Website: lowes
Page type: review-order
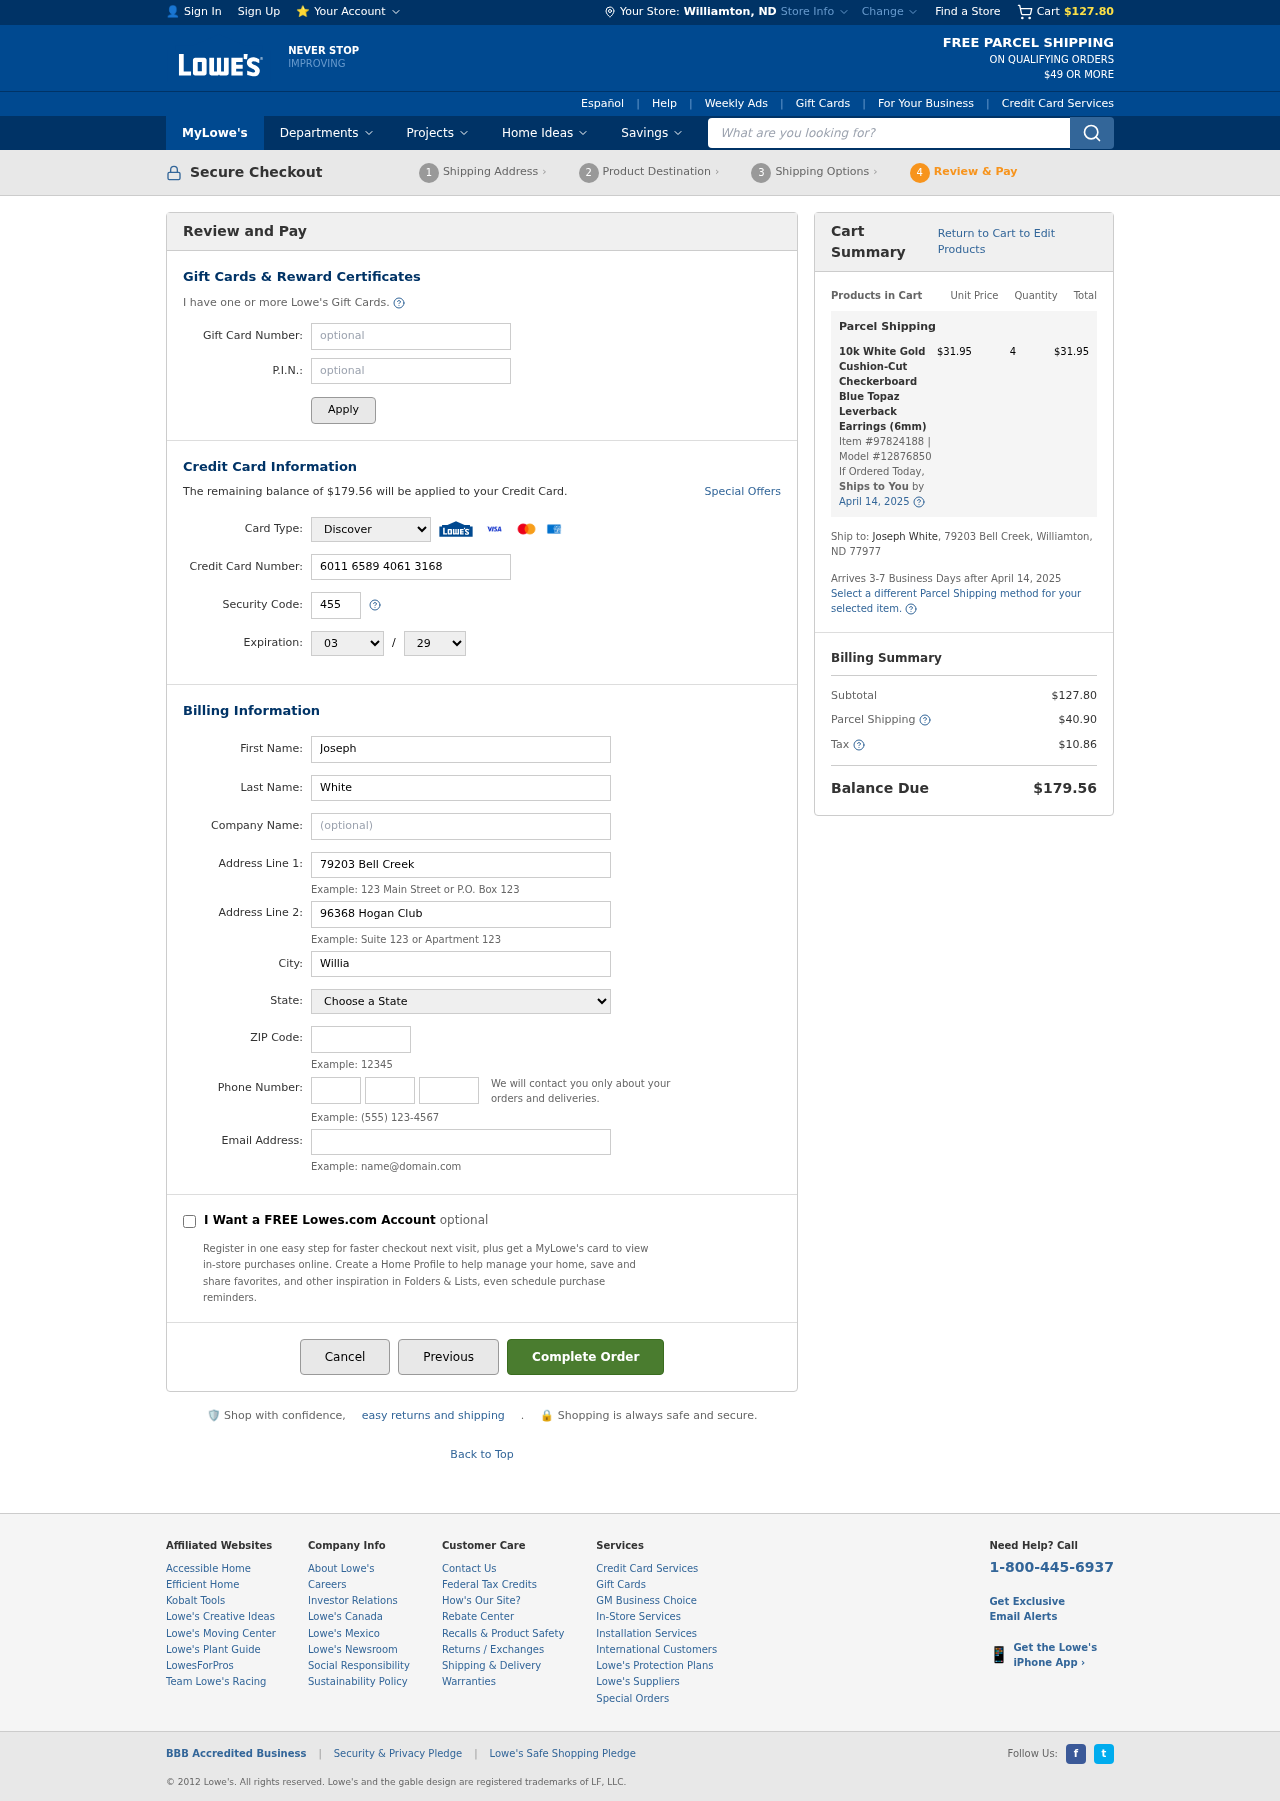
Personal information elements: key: PII_CARD_CVV
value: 455
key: PII_CARD_EXPIRY_MONTH
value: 03
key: PII_CARD_EXPIRY_YEAR
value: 29
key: PII_CARD_NUMBER
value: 6011 6589 4061 3168
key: PII_CARD_TYPE
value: Discover
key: PII_CITY
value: Williamton
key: PII_CITY_STATE
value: Williamton, ND
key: PII_EMAIL
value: jwhite@yahoo.com
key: PII_FIRSTNAME
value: Joseph
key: PII_LASTNAME
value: White
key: PII_PHONE_AREA
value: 607
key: PII_PHONE_PREFIX
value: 347
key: PII_PHONE_SUFFIX
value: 1904
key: PII_POSTCODE
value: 77977
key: PII_STATE
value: North Dakota
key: PII_STREET
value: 79203 Bell Creek
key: PII_STREET2
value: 79203 Bell Creek
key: PII_STREET2
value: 96368 Hogan Club
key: PII_FULLNAME2
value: Joseph White
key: PII_CITY_STATE_ZIP2
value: Williamton, ND 77977
Product elements: key: PRODUCT1_NAME
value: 10k White Gold Cushion-Cut Checkerboard Blue Topaz Leverback Earrings (6mm)
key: PRODUCT1_PRICE
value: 31.95
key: PRODUCT1_QUANTITY
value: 4
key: PRODUCT1_ITEM_NUMBER
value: Item #97824188
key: PRODUCT1_MODEL_NUMBER
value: Model #12876850
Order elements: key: ORDER_SUBTOTAL
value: $127.80
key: ORDER_BALANCE_DUE
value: $179.56
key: ORDER_SHIPPING_DATE
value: April 14, 2025
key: ORDER_ITEM_TOTAL
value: $31.95
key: ORDER_SHIPPING_DATE2
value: April 14, 2025
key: ORDER_SHIPPING_COST
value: $40.90
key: ORDER_TAX
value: $10.86
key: ORDER_TOTAL
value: $179.56
Search elements: key: HEADER_SEARCH
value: What are you looking for?